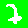
Digit: 7